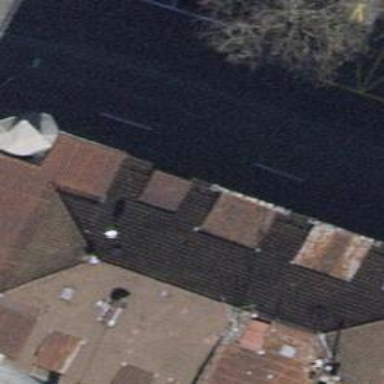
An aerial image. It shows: Café.